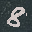
Label: 8